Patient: sex F, age 58
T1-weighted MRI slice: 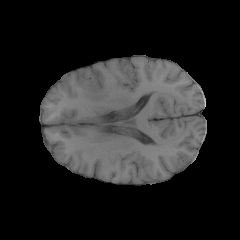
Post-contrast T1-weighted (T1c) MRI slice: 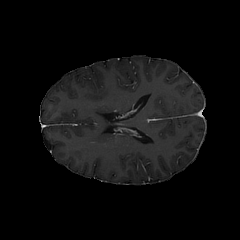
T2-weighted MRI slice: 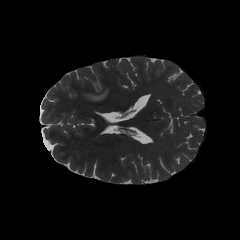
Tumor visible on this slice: yes
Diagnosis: Glioblastoma, IDH-wildtype
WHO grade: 4